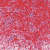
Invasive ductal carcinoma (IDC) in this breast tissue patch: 1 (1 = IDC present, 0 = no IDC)